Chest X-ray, PA view. Patient: 30 years old, sex F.
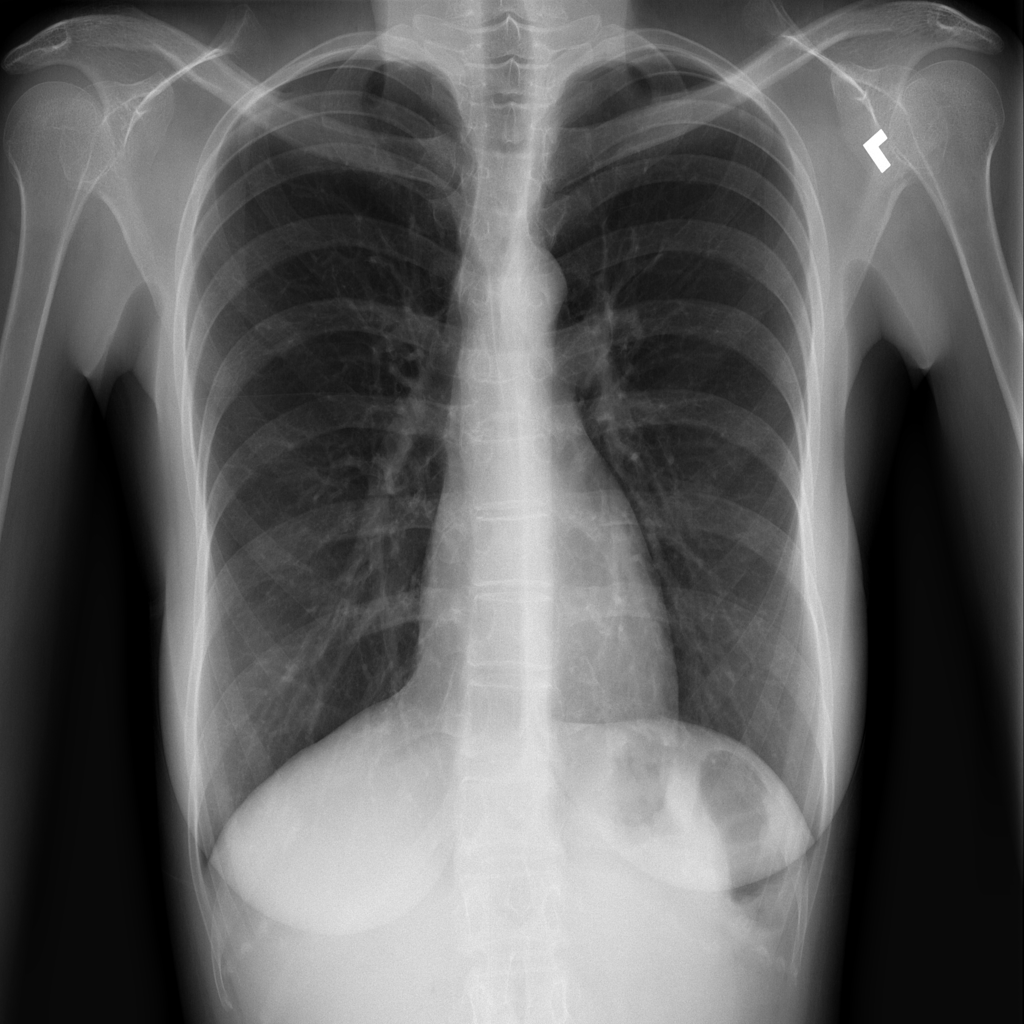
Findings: No Finding